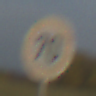
Verkehrszeichen: Geschwindigkeit70
Umgebung: Outdoor, Nature
Tageszeit: SunriseSunset
Wetter: PartlyCloudy
Licht: Natural
Jahreszeit: NotSpecified
Kontrast: MediumContrast